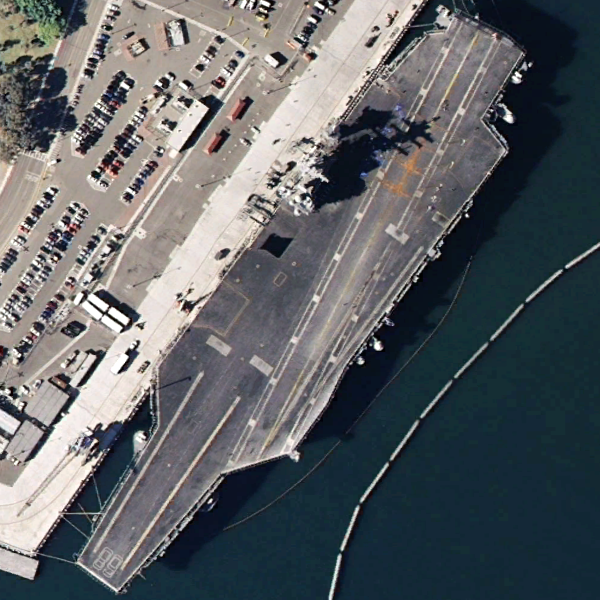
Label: aircraft_carrier